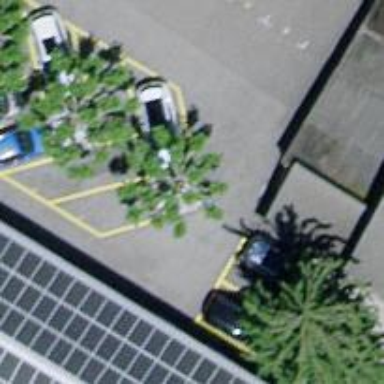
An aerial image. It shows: Parking aisle designated as service road.